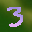
Label: 3